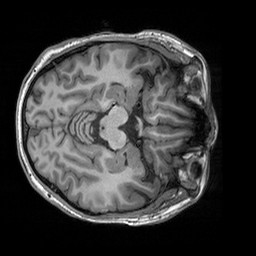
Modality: T1w
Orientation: axial
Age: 23
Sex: male
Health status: healthy
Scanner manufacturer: siemens
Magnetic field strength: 3 T
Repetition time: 2.3 s
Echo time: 0.00303 s